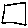
Label: square